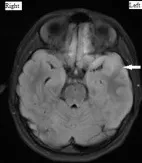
Initial MRI brain images showing changes of diffuse axonal brain injury;. FLAIR sequence showing hyperintense left temporal lobe suggestive of edema.
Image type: radiology (mri)